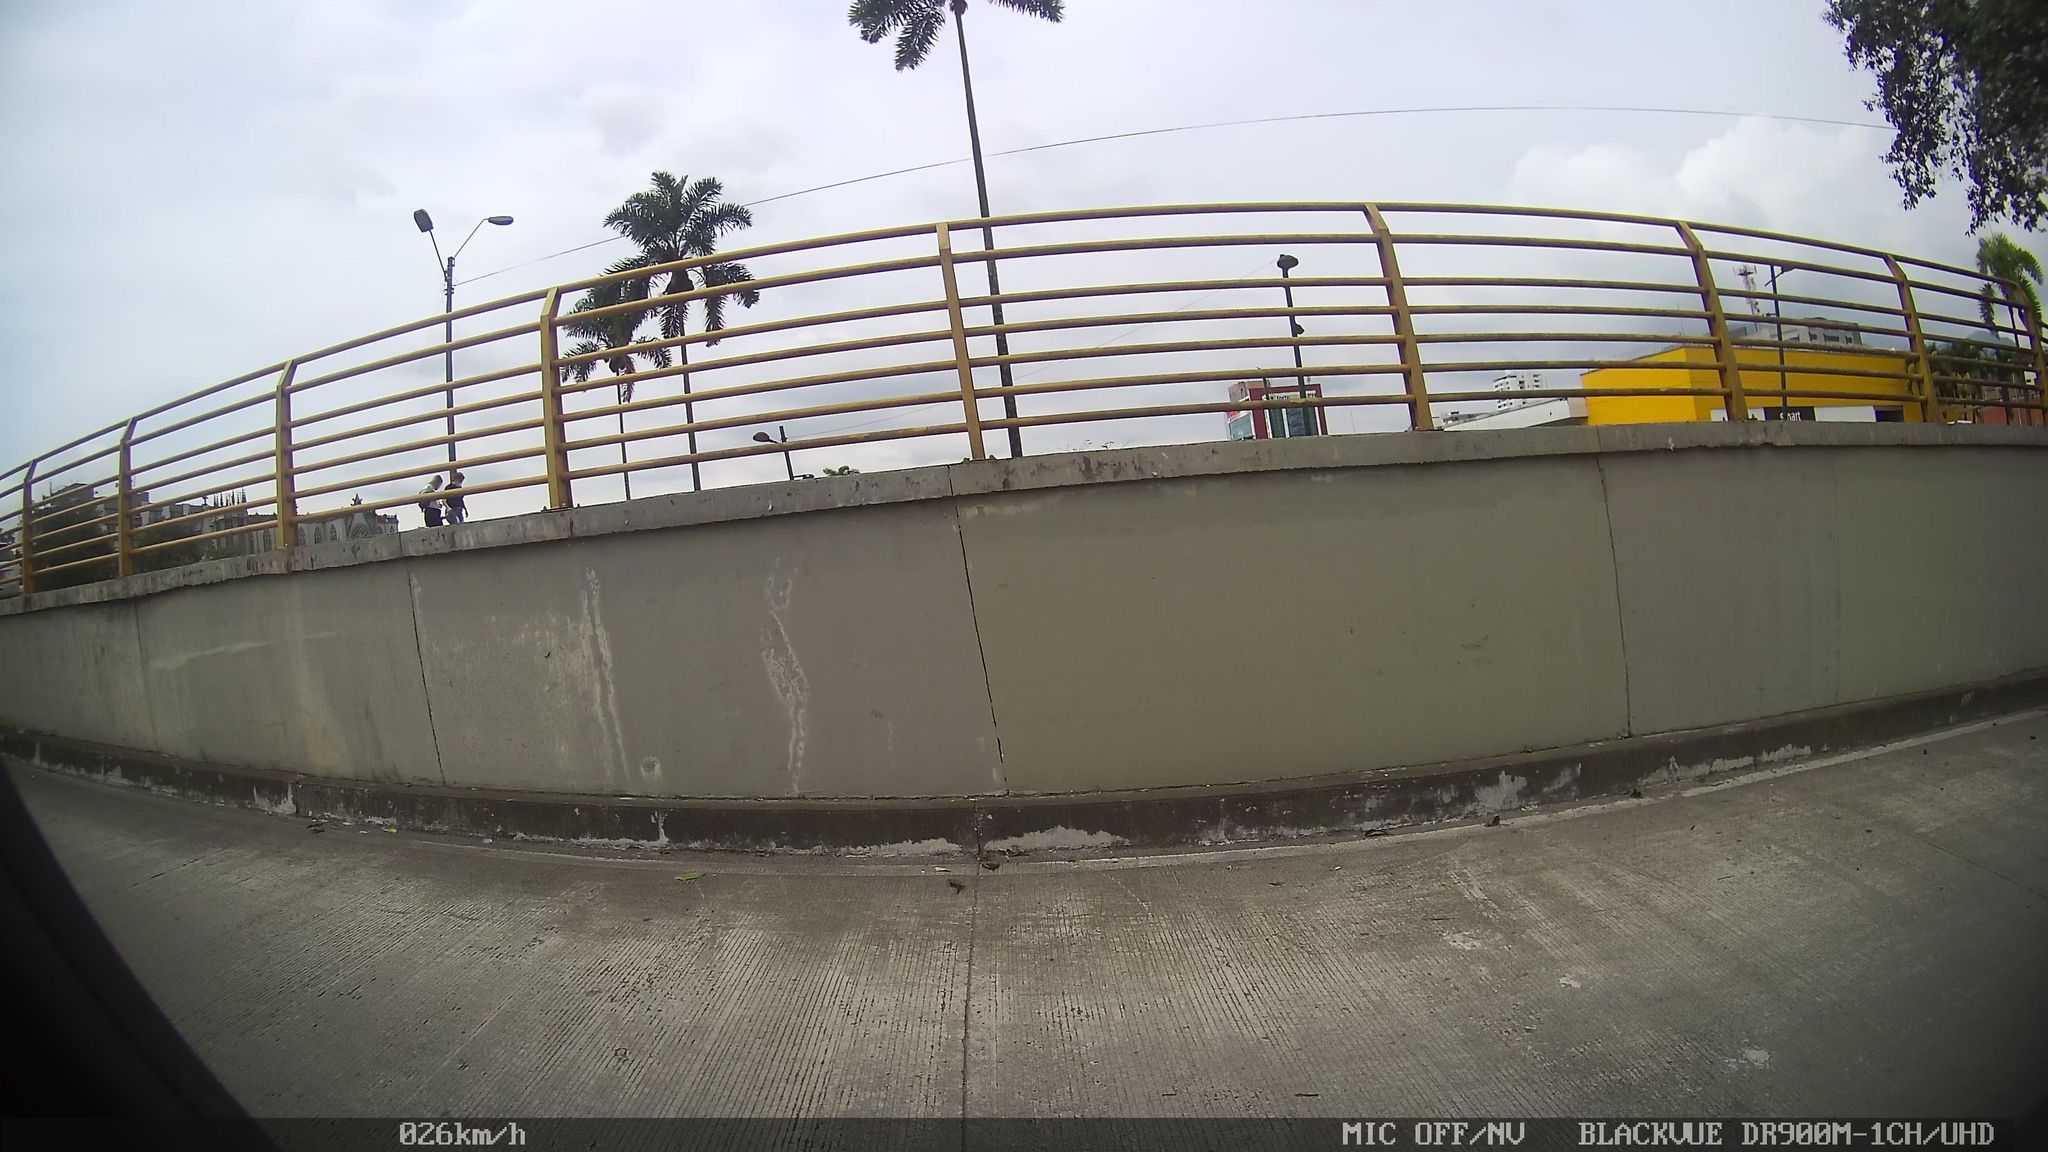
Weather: snowy
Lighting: day
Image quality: good
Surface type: driving surface
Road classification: secondary_link, secondary
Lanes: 2
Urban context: urban centre
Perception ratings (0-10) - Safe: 1.06, Lively: 1.5, Beautiful: 0.98, Boring: 2.89, Depressing: 5.39, Wealthy: 1.49